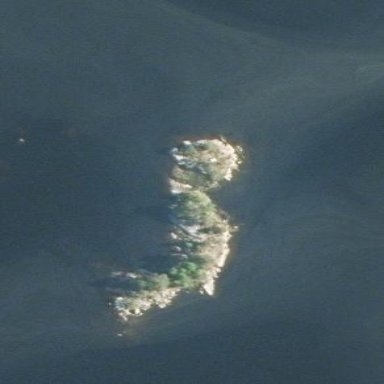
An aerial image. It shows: Islet covered with woodland.